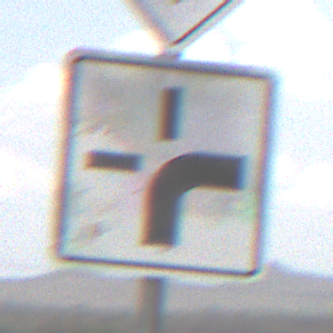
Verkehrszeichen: VerlaufVorfahrtsstrasse3
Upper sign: Vorfahrtsstrasse
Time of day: Midday
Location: Outdoor (Nature)
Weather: PartlyCloudy
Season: NotSpecified
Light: Natural